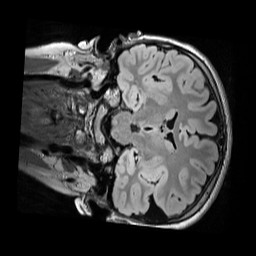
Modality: FLAIR
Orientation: coronal
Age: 12
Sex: male
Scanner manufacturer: siemens
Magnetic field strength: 3 T
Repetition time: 5 s
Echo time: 0.388 s